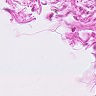
Metastatic tissue present: no